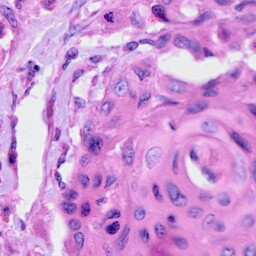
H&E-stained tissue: Cervix